Aerial crown-view tile of a tropical tree (Barro Colorado Island, Panama), acquired 20240611:
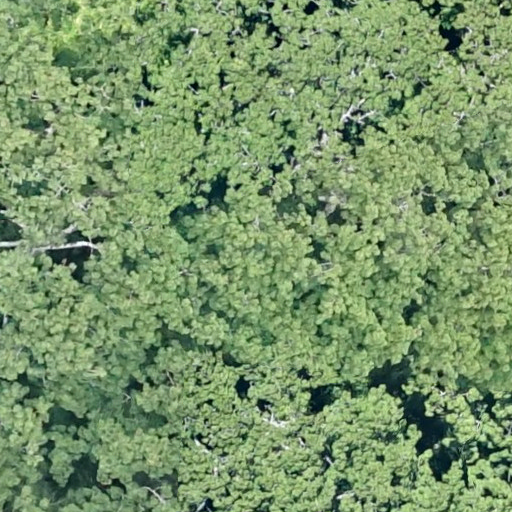
Species: Ceiba pentandra
GBIF accepted scientific name: Ceiba pentandra
Crown area: 945.186 m²